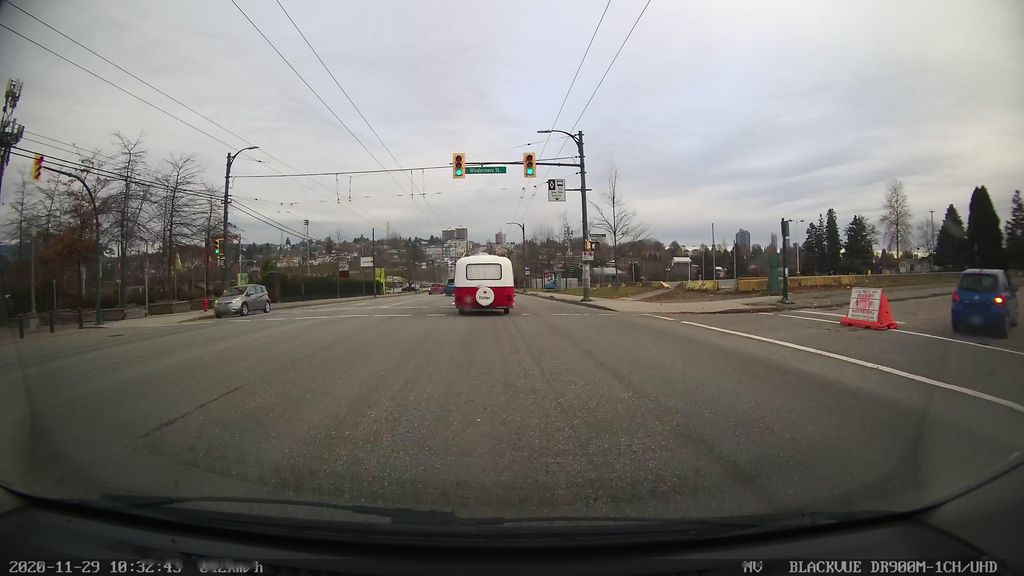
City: vancouver